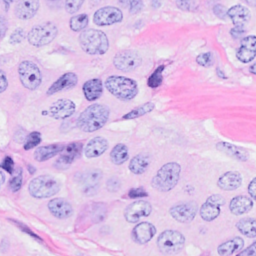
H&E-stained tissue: Breast